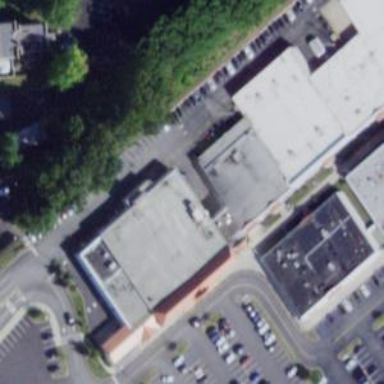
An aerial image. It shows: Retail area.